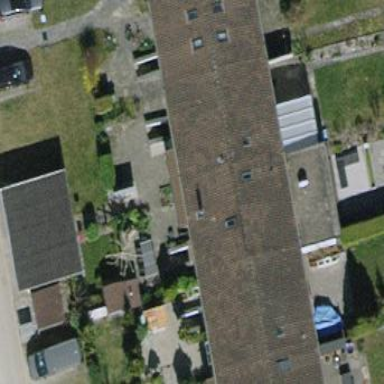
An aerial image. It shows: Building with tiled roof.